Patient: sex F, age 58
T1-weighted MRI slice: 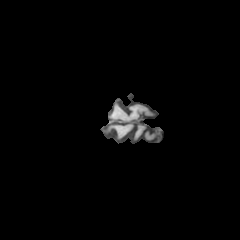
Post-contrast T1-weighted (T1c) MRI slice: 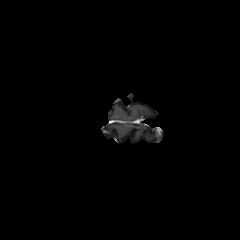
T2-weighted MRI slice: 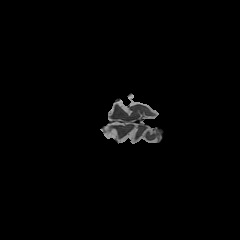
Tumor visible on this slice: no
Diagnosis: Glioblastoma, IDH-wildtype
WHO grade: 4